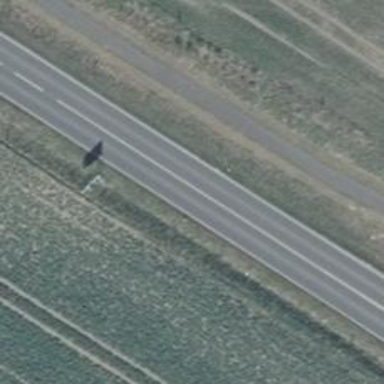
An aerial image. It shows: Asphalt road classified as primary highway.